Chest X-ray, PA view. Patient: 45 years old, sex F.
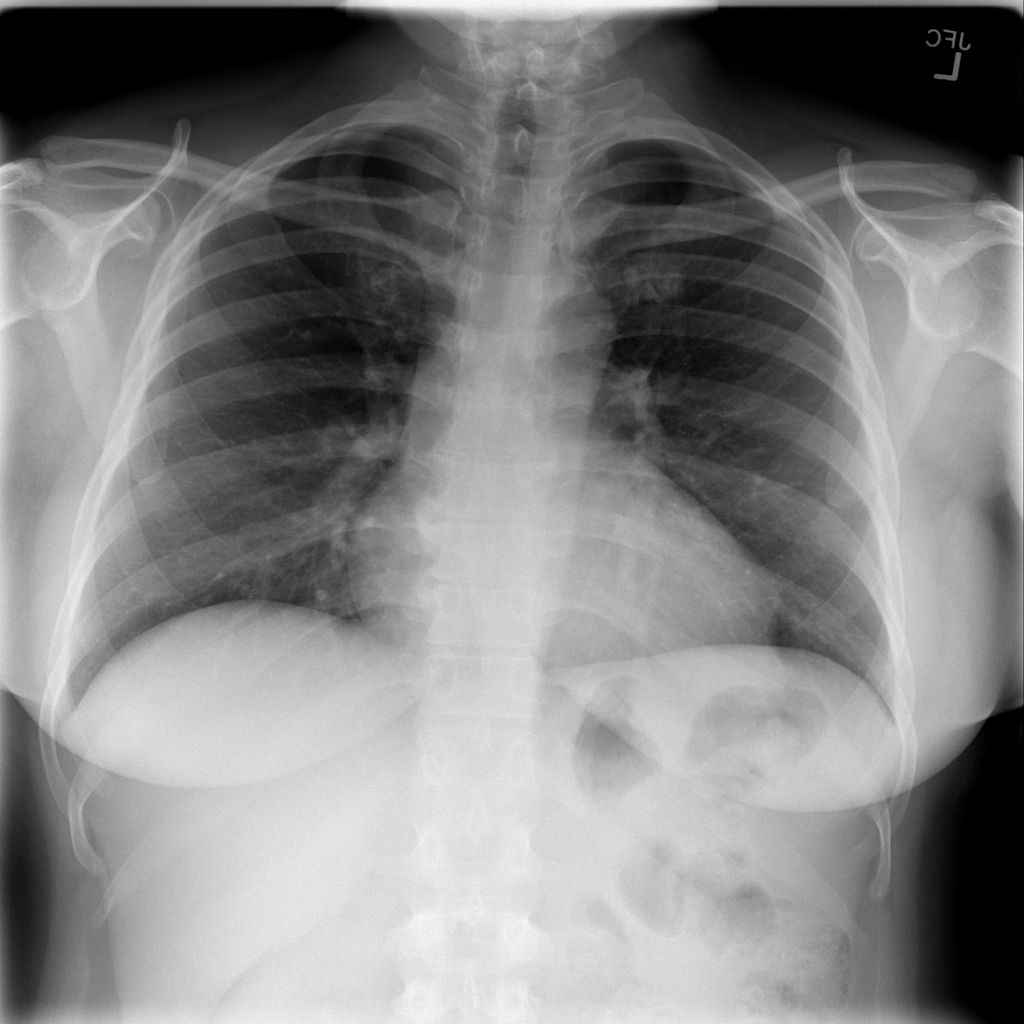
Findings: No Finding